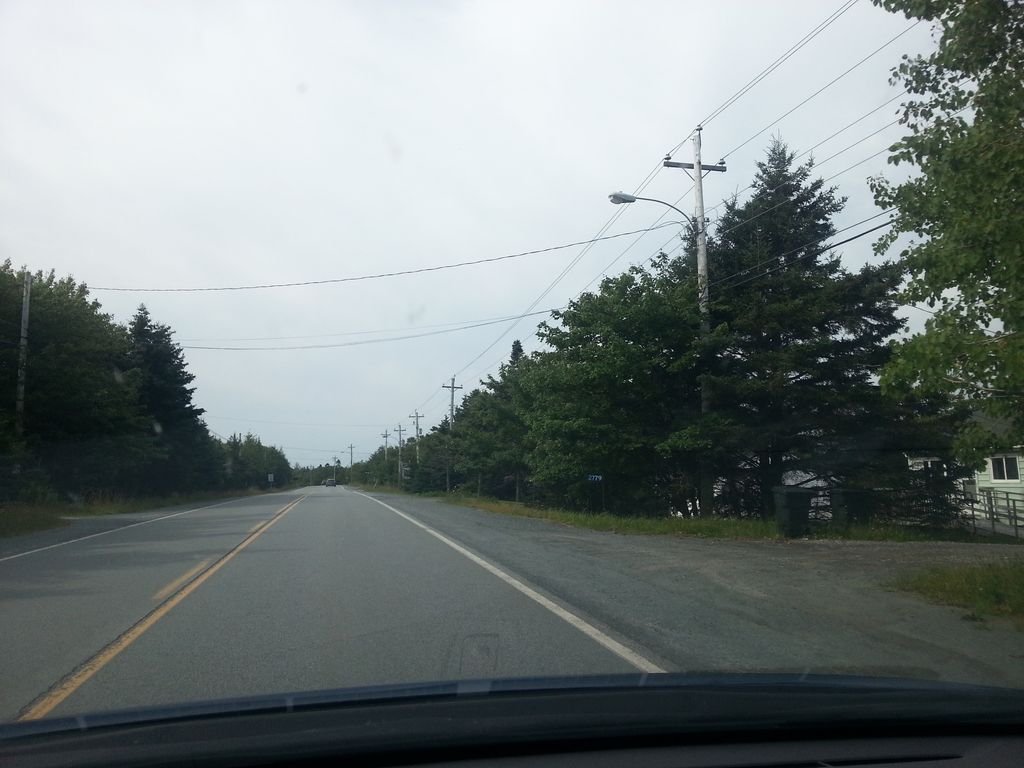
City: halifax